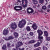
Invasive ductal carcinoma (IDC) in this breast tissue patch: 0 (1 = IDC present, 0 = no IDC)